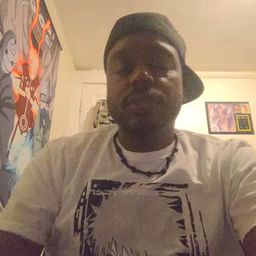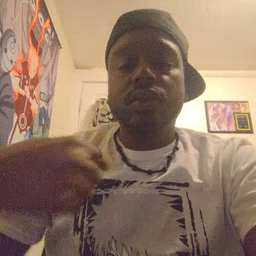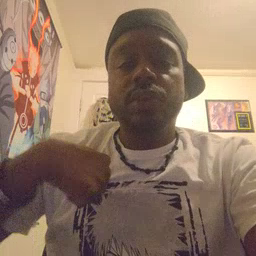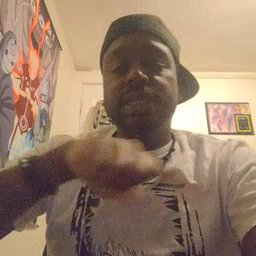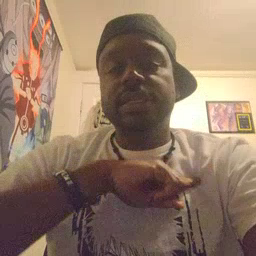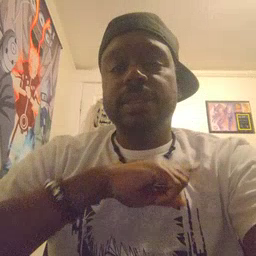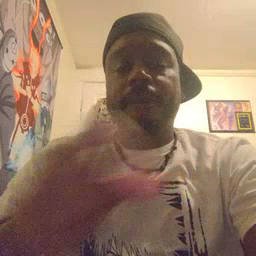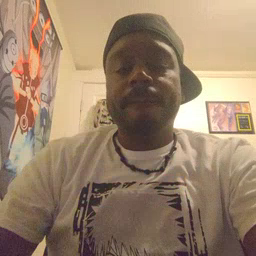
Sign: weus